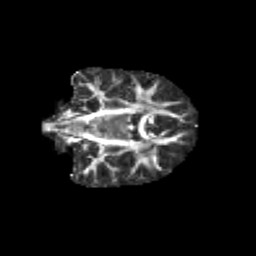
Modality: FA
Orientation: coronal
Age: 9
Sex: female
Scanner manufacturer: siemens
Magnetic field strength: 3 T
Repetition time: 3.8 s
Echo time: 0.07 s